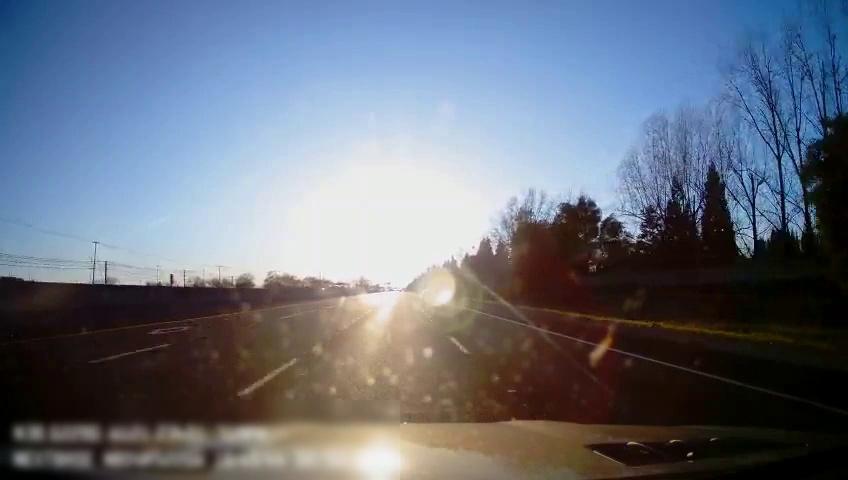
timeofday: Day
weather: Sunny
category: Drivable Space
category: Vehicles | Car
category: Lanes | Alternate Lane
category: Lanes | Alternate Lane
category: Lanes | Current Lane
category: Lanes | Current Lane
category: Lanes | Alternate Lane